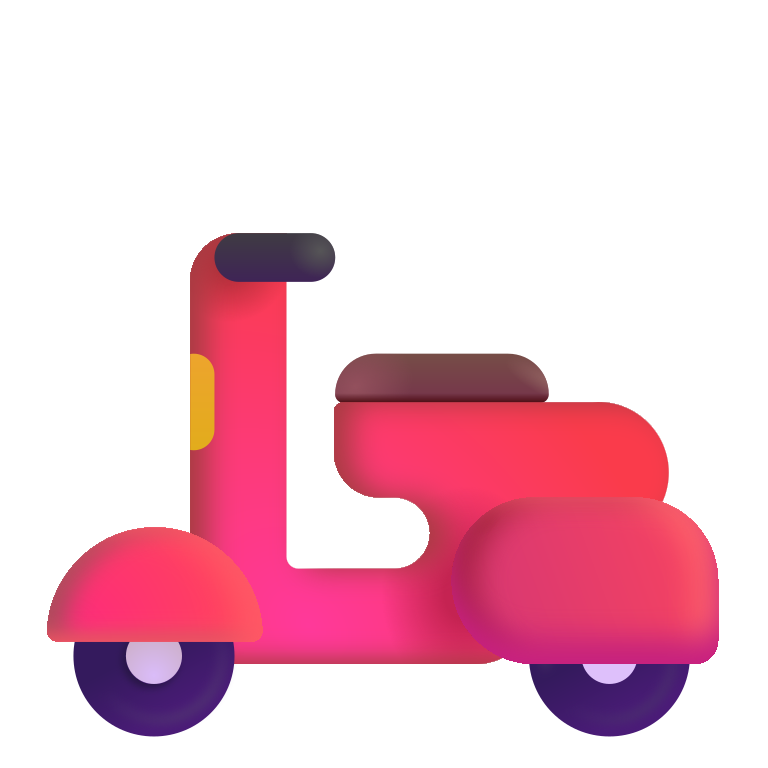
motor scooter color